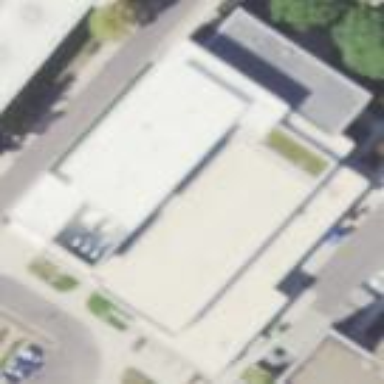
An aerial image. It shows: University building.